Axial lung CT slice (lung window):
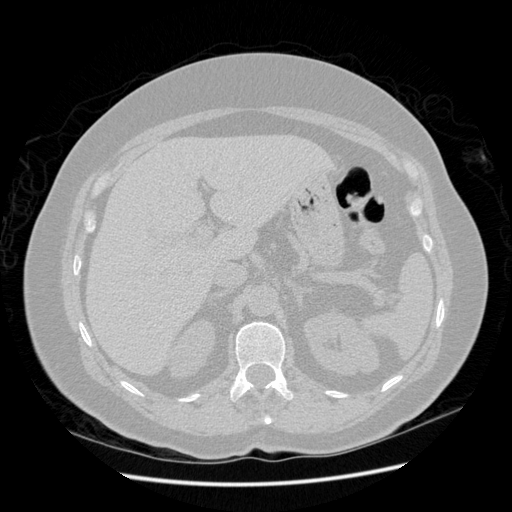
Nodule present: no